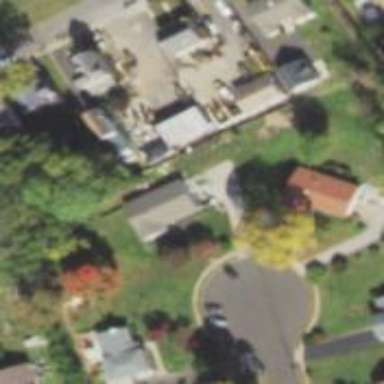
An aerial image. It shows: Driveway leading to service road.